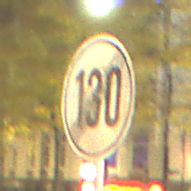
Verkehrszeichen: EndeGeschwindigkeit130
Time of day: Night
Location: Outdoor (Urban)
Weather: Clear
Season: NotSpecified
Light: Artificial